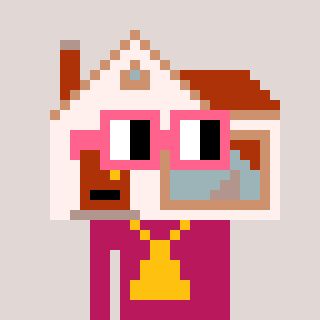
a pixel art character with square pink glasses, a house-shaped head and a darkpink-colored body on a warm background